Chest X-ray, AP view. Patient: 51 years old, sex F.
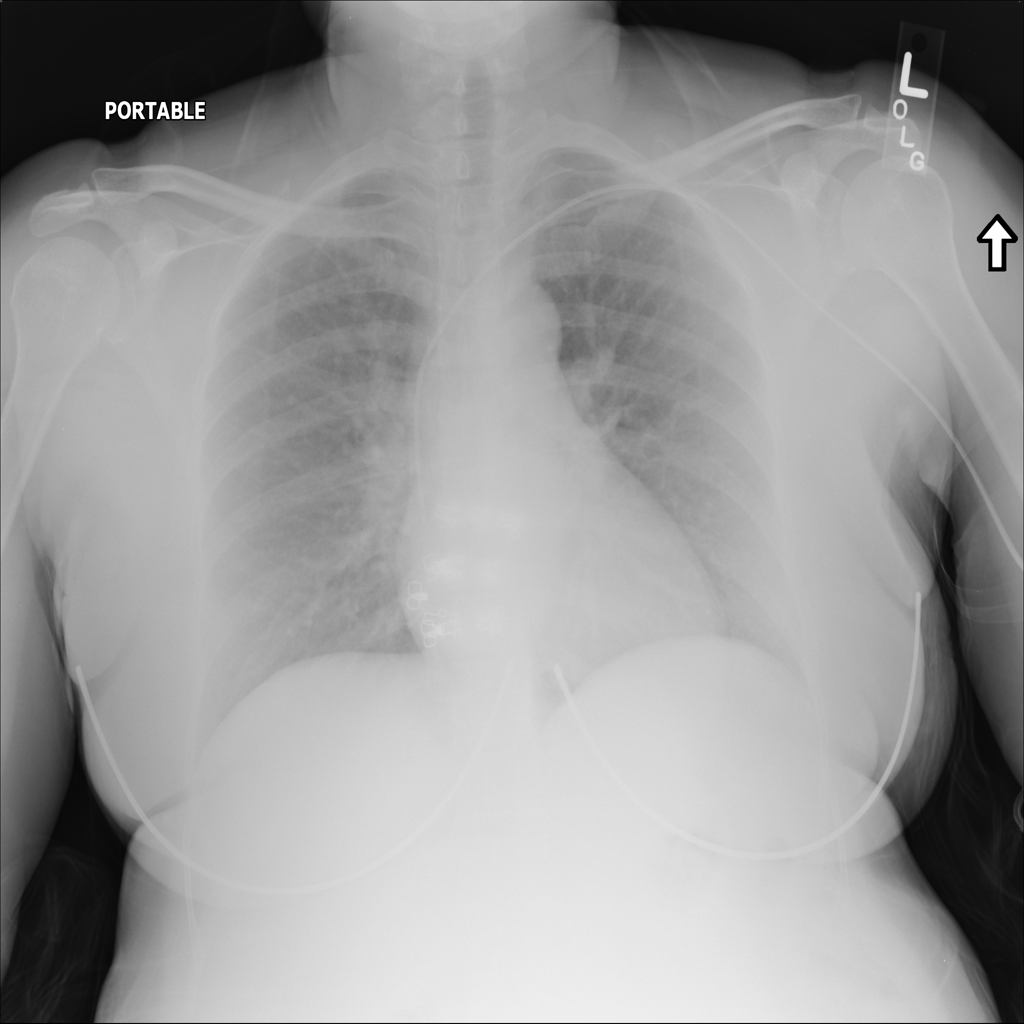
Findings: No Finding